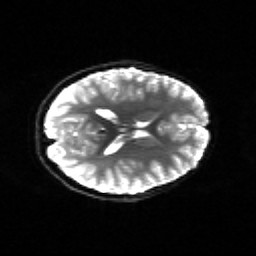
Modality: sbref
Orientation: axial
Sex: female
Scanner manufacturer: siemens
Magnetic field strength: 3 T
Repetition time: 5 s
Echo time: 0.071 s